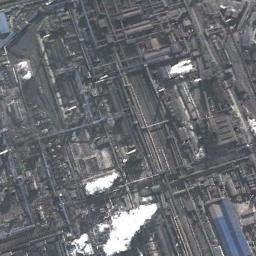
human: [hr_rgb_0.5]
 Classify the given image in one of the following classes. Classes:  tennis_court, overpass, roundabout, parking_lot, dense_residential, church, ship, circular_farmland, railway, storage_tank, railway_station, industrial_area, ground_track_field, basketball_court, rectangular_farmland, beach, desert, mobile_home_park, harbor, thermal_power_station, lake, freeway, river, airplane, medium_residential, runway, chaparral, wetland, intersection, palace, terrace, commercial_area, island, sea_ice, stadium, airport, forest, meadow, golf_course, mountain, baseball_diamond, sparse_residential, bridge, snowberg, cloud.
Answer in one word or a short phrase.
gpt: thermal_power_station